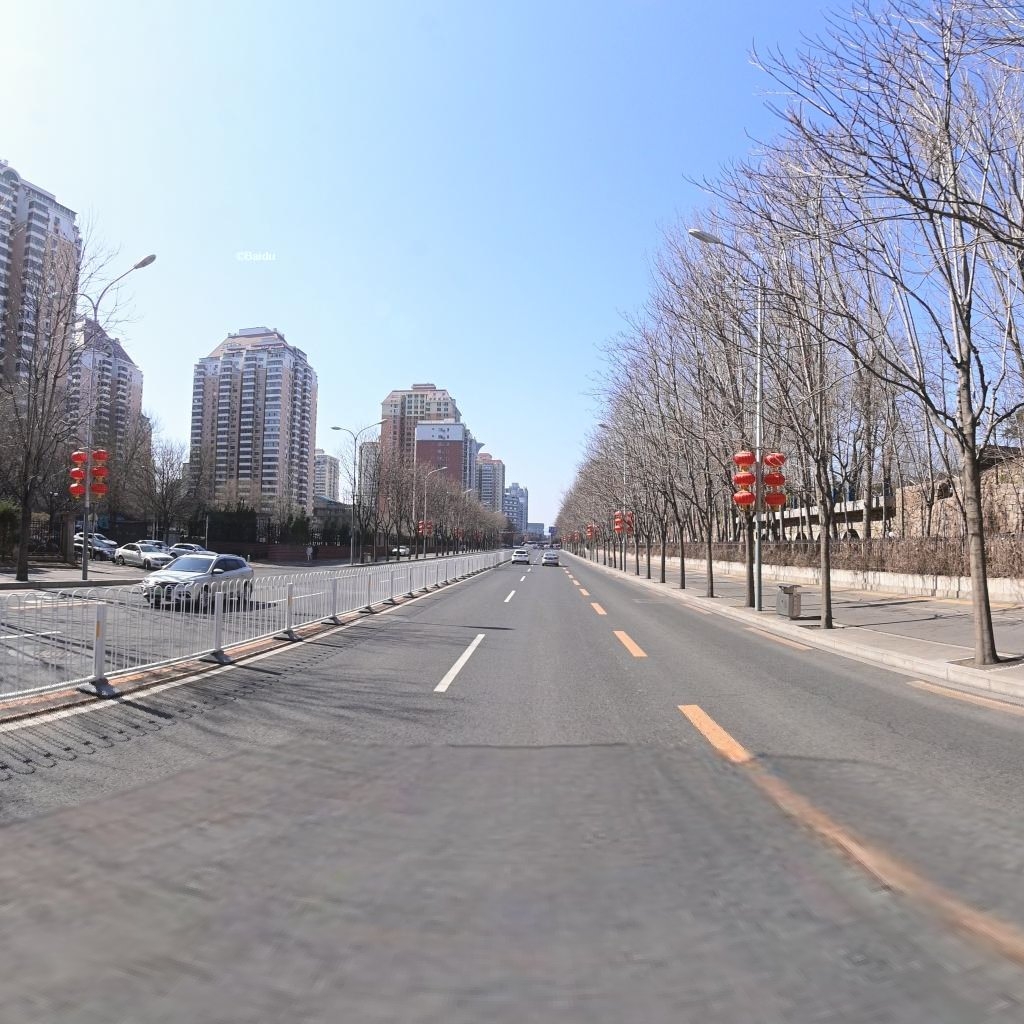
Region: Chaoyang
Road damage annotations: longitudinal crack